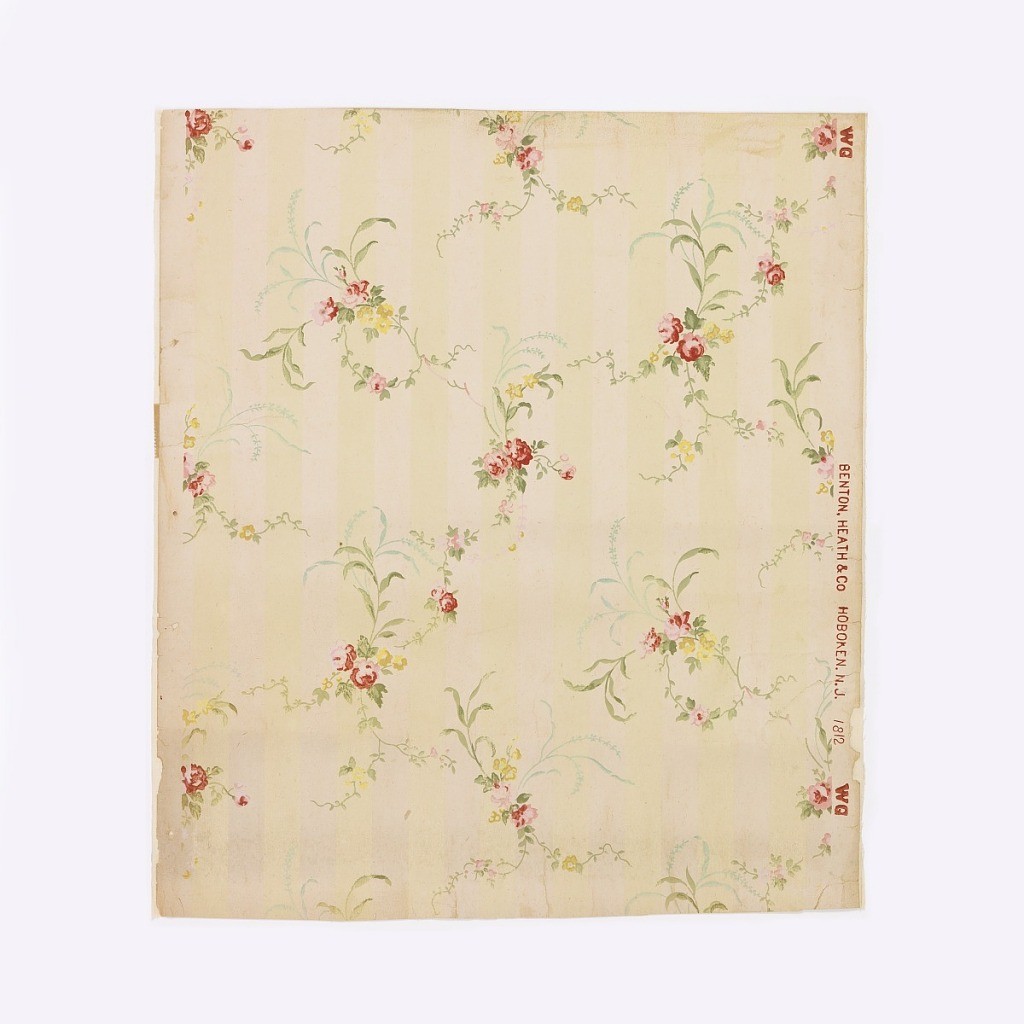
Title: Sidewall
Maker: Benton, Heath & Co., Hoboken, New Jersey, 1875 - 1917
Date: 1890–1900
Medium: Machine-printed
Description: Sprays of small pink roses and yellow forget-me-nots with green leaves. At end of sprays are grasses in blue-green frosted work. Sprays have a scattered informal arrangement. Alternating green frosted work and plain ivory stripes form the field. On margin is printed: "Benton, Heath & Co., Hoboken, N.J. 1812 WC".